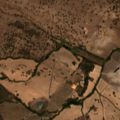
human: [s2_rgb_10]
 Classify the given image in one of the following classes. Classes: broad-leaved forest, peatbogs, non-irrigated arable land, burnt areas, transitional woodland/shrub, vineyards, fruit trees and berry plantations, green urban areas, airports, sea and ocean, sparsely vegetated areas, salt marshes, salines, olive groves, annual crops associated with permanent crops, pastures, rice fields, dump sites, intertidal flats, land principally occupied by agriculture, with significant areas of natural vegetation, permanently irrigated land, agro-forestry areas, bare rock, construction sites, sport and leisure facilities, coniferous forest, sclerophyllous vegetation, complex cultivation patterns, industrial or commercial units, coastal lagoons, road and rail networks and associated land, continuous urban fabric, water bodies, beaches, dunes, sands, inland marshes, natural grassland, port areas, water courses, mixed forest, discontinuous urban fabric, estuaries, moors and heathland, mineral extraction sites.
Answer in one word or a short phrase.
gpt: non-irrigated arable land, olive groves, agro-forestry areas, sclerophyllous vegetation